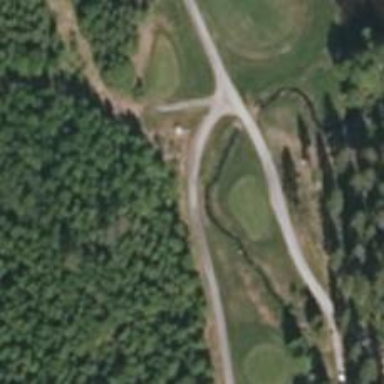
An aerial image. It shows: Footway that resembles golf path.